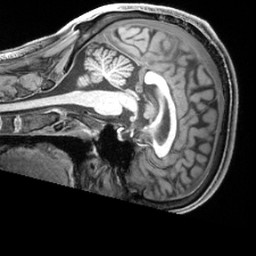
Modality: T1w
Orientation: sagittal